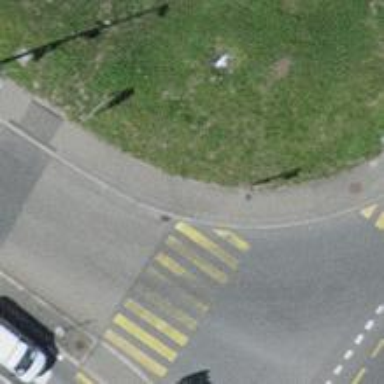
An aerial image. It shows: Kerb barrier.